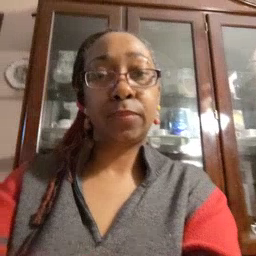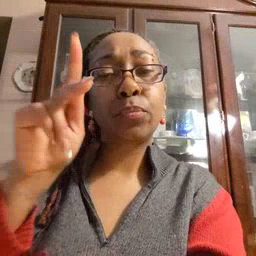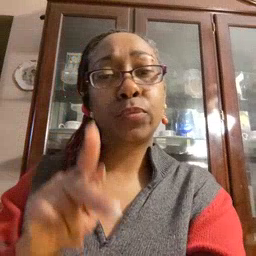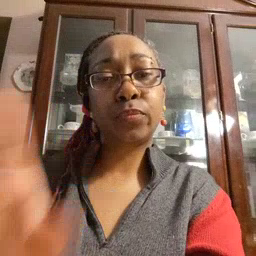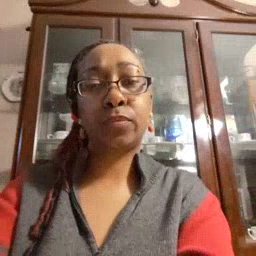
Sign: person